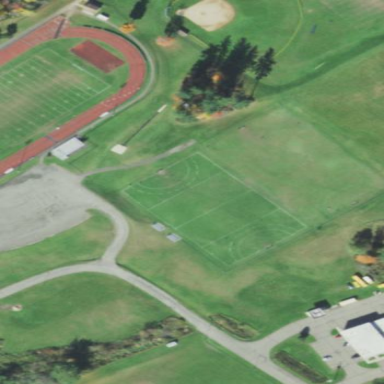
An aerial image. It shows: Hockey pitch for leisure land activities.